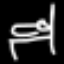
Label: bed